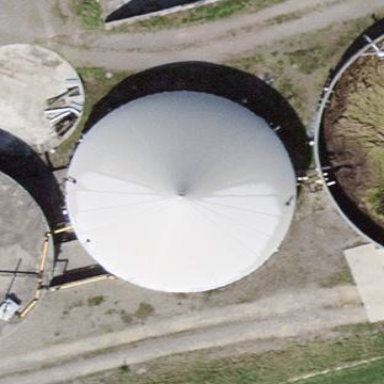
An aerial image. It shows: Silo.